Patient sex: M
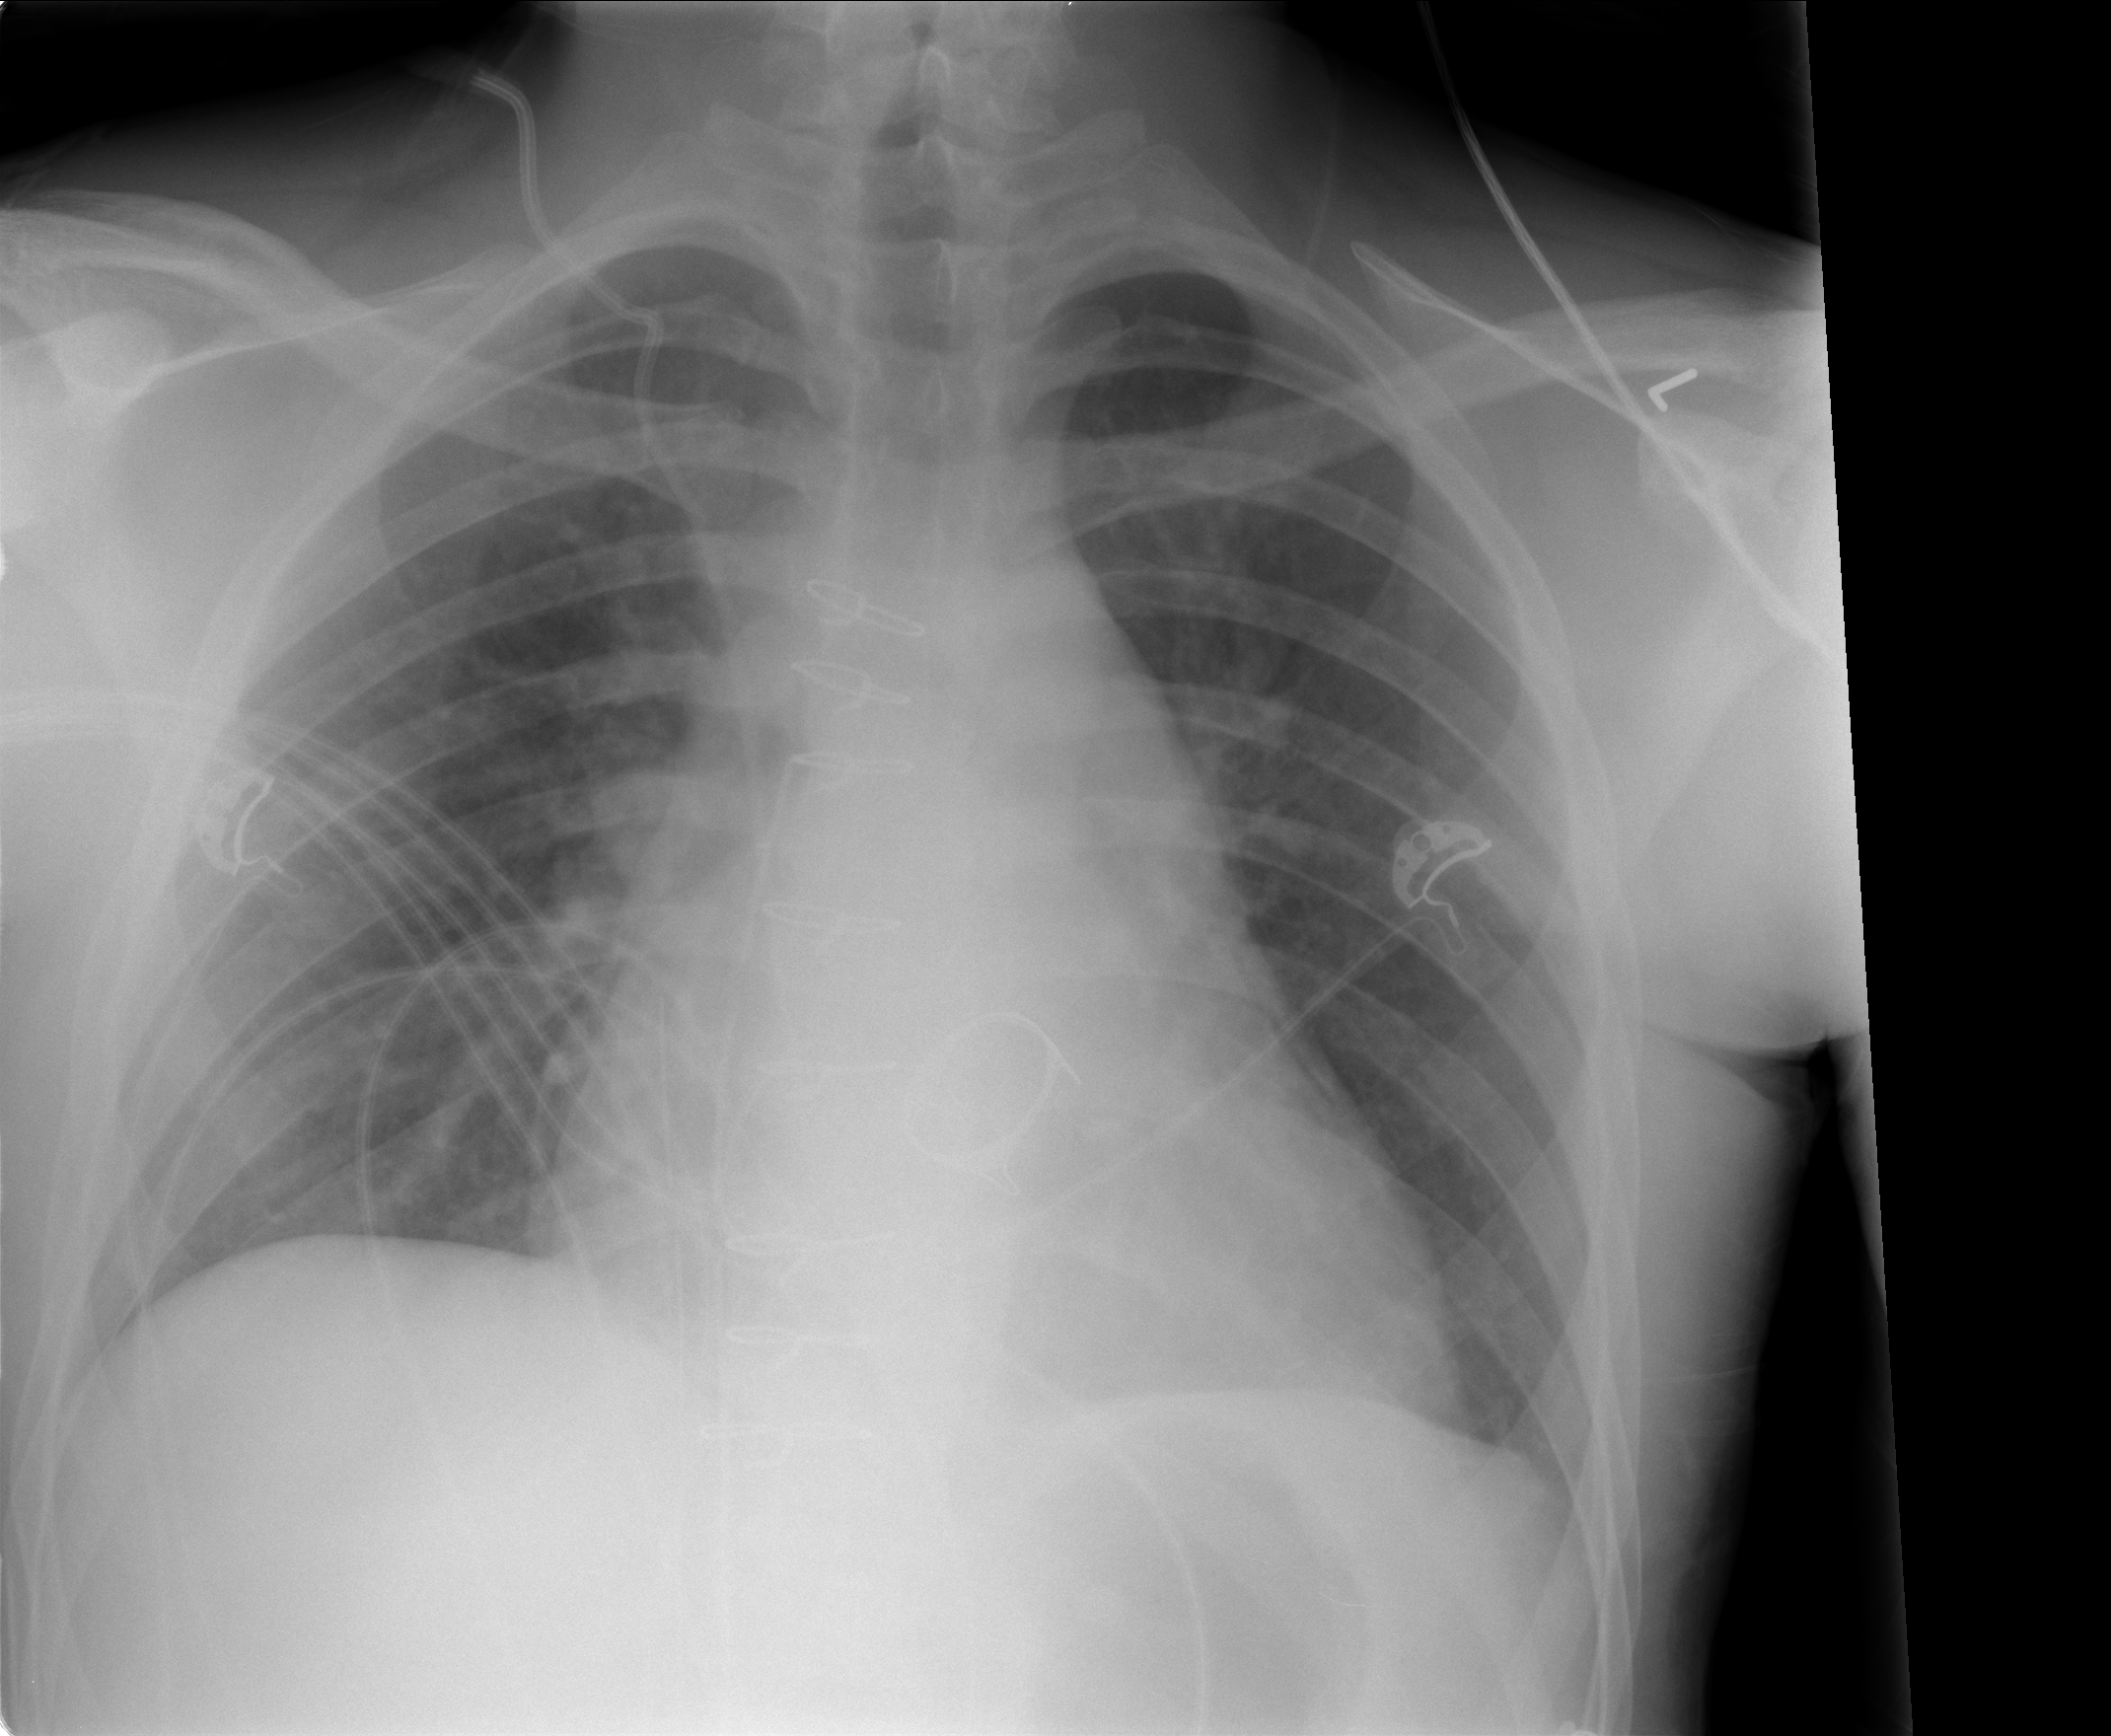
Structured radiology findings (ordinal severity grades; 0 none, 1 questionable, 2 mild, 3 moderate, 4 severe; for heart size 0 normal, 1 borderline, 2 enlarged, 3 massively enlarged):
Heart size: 2
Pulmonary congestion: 0
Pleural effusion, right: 0
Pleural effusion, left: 1
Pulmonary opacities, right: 0
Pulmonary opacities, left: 0
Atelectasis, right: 0
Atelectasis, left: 0